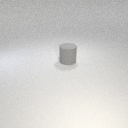
large gray rubber cylinder